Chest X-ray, PA view. Patient: 42 years old, sex M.
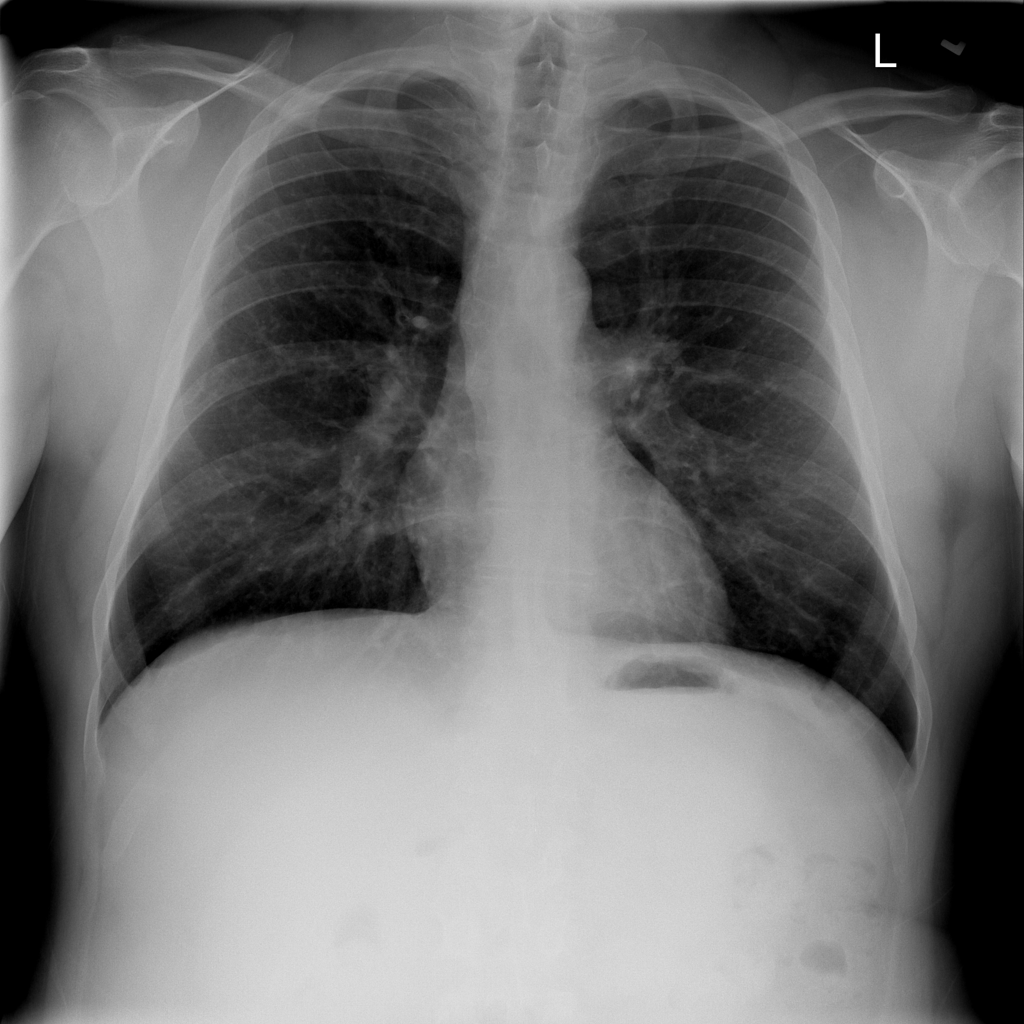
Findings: No Finding